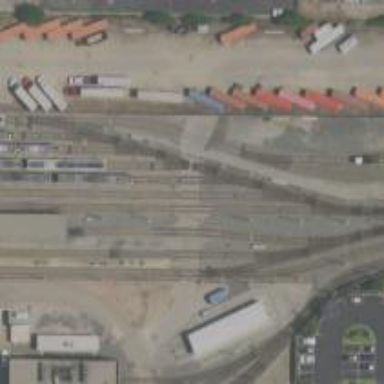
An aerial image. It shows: Light rail service yard with electrified contact lines.